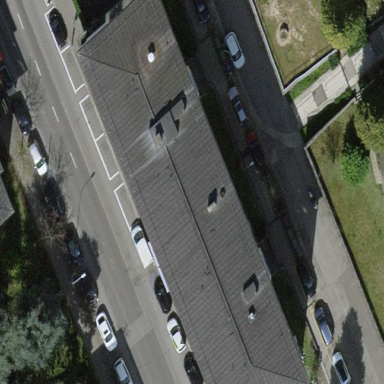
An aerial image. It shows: Hipped roof apartment building.